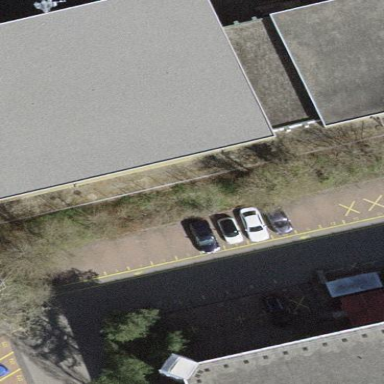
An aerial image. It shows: Distribution level power substation inside building.